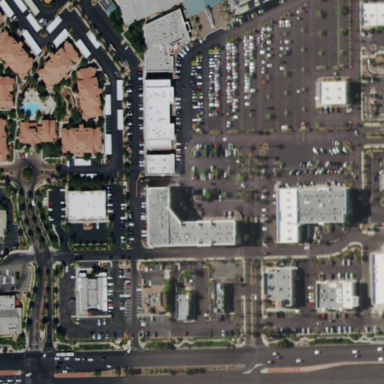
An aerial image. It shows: Retail area.